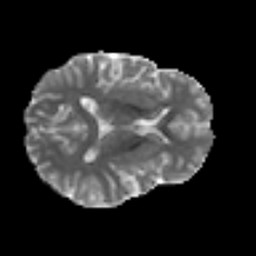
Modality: MD
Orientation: axial
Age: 23
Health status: ill
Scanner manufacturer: philips
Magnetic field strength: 3 T
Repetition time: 9 s
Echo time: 0.127 s